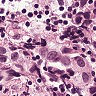
Metastatic tissue present: yes